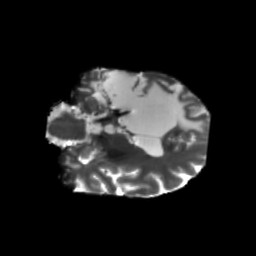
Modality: T2w
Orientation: coronal
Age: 43
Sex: male
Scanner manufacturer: siemens
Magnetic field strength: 3 T
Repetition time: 5.47 s
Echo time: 0.0854 s